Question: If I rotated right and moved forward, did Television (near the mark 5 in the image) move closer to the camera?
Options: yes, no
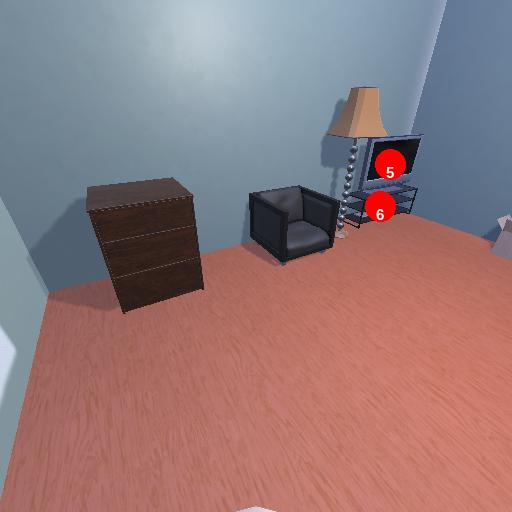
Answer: yes